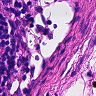
Metastatic tissue present: no